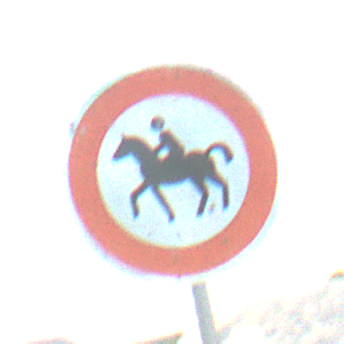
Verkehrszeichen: VerbotReiter
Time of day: SunriseSunset
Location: Outdoor (Beach)
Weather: Clear
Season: NotSpecified
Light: Natural